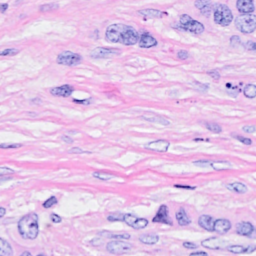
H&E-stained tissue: Breast